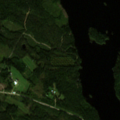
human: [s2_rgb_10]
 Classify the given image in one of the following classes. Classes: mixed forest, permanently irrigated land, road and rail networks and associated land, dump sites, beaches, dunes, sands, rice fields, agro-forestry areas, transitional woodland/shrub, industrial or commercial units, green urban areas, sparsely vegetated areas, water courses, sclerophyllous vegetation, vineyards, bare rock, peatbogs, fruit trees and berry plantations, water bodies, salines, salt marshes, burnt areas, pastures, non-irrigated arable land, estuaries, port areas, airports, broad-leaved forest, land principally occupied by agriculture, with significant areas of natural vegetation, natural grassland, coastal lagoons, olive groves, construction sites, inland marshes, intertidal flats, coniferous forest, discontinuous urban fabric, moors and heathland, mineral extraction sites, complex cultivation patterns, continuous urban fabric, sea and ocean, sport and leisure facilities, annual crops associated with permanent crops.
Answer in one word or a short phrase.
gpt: coniferous forest, mixed forest, transitional woodland/shrub, water bodies